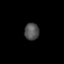
Tissue: prostate
Cell type: Fibroblasts
Senescence score: 0.7259
Nuclear area (px): 245
Mean DAPI intensity: 81.229